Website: apple
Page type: store-pickup
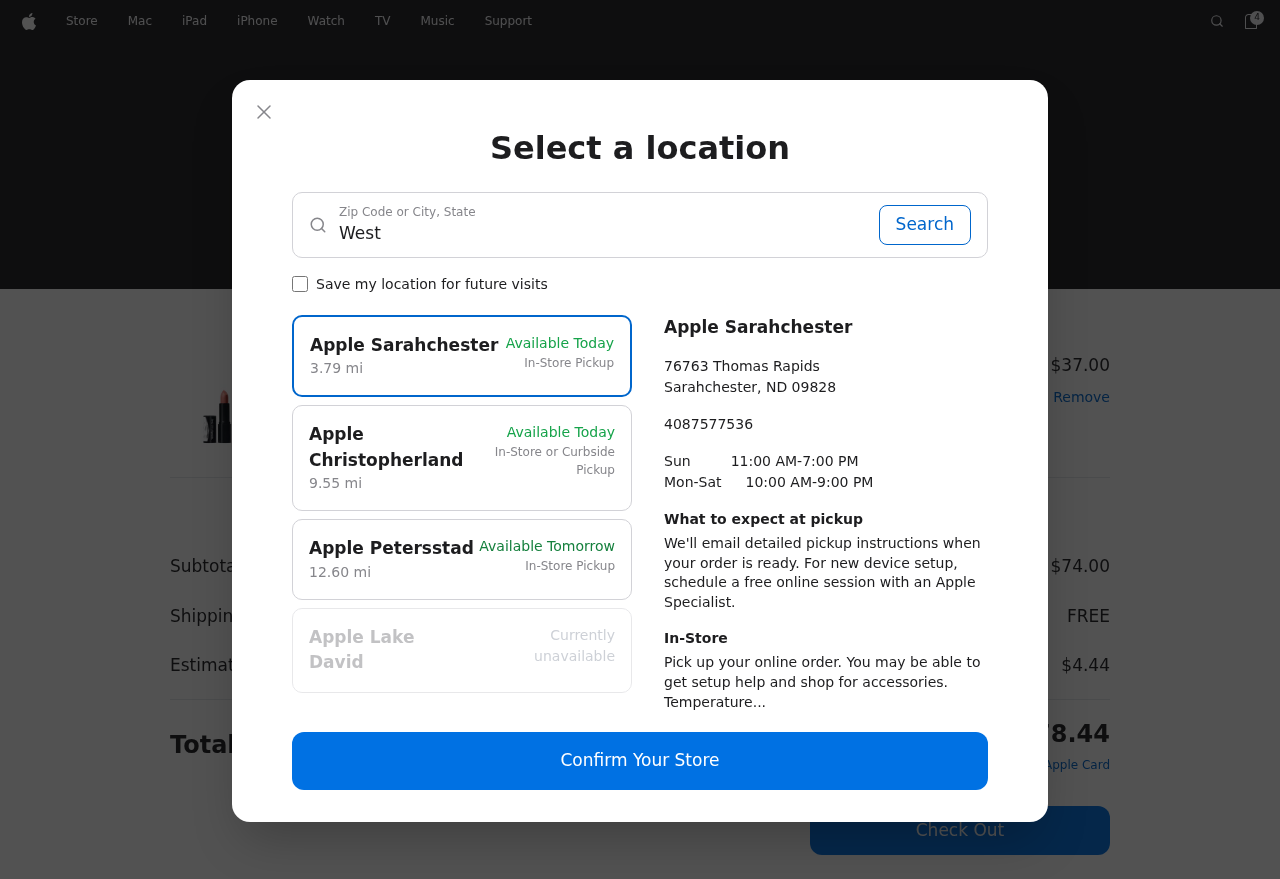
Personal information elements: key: PII_CITY_STATE
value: West Jenniferside, ND
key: PII_LOCATION1_CITY
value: Apple Sarahchester
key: PII_LOCATION1_CITY_STATE_ZIP
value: Sarahchester, ND 09828
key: PII_LOCATION1_STREET
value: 76763 Thomas Rapids
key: PII_LOCATION2_CITY
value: Apple Christopherland
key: PII_LOCATION3_CITY
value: Apple Petersstad
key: PII_LOCATION4_CITY
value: Apple Lake David
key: PII_PHONE
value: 4087577536
Product elements: key: PRODUCT1_NAME
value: - Lip Kit - Absolute Elegance (Shiny Lipstick no.2 and Lip Liner no.1)
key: PRODUCT1_PRICE
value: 37
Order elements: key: ORDER_NUM_ITEMS
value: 4
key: ORDER_TOTAL
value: $78.44
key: ORDER_SUBTOTAL
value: $74.00
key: ORDER_SHIPPING_COST
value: FREE
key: ORDER_TAX
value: $4.44
Search elements: key: SEARCH_CITY_STATE
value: West Jenniferside, ND